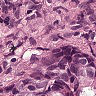
Metastatic tissue present: yes